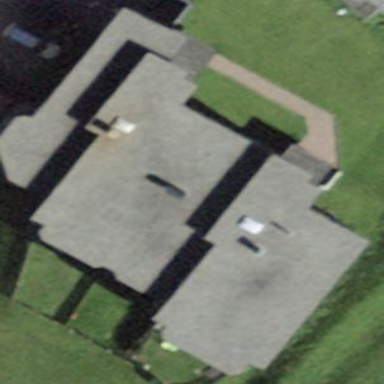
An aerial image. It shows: Building with flat roof.